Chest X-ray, AP view. Patient: 24 years old, sex F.
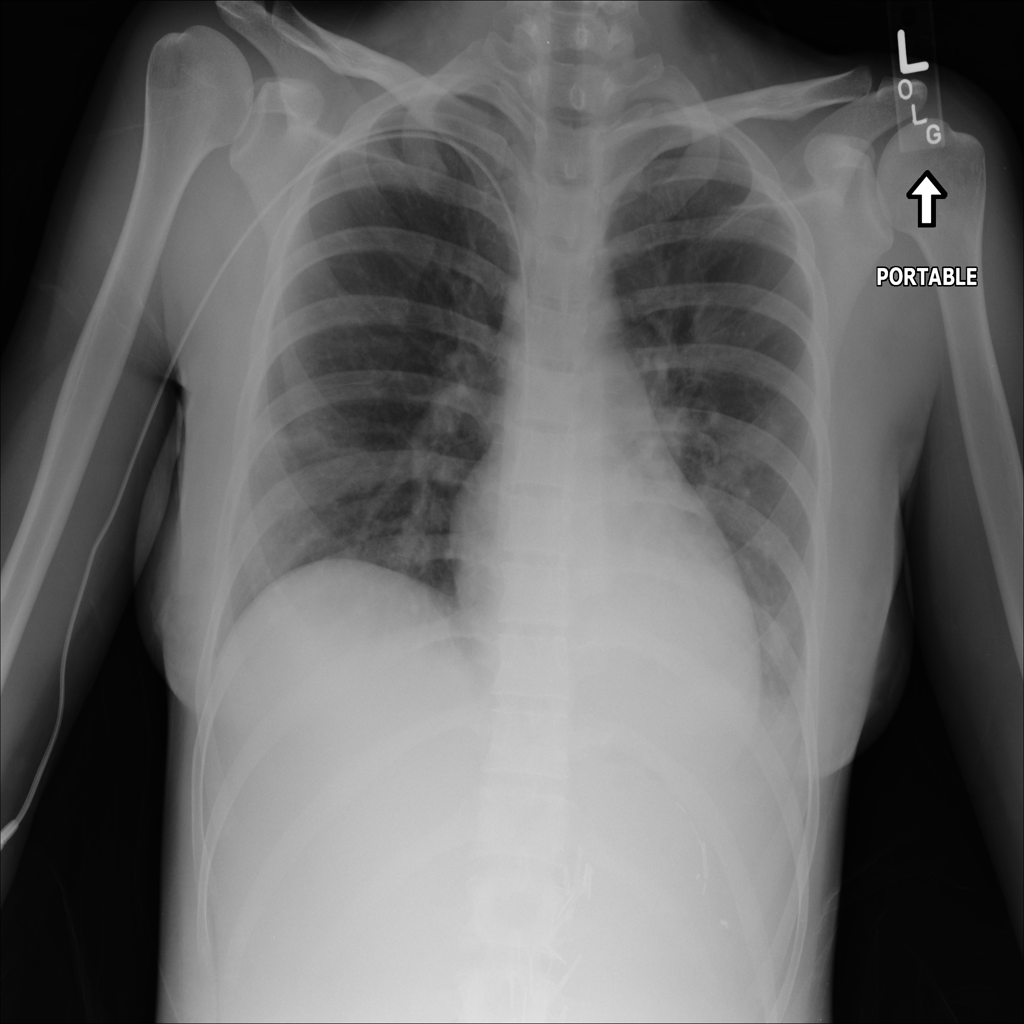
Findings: Atelectasis